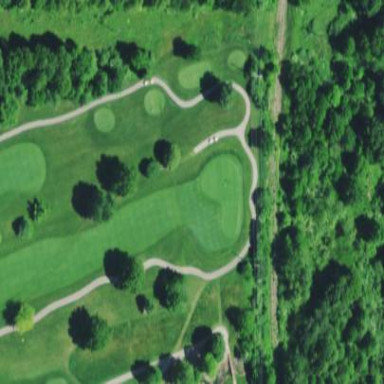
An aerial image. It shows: Grassy area designated as golf fairway.